Chest X-ray. View position: PA
Patient age: 39
Patient sex: F
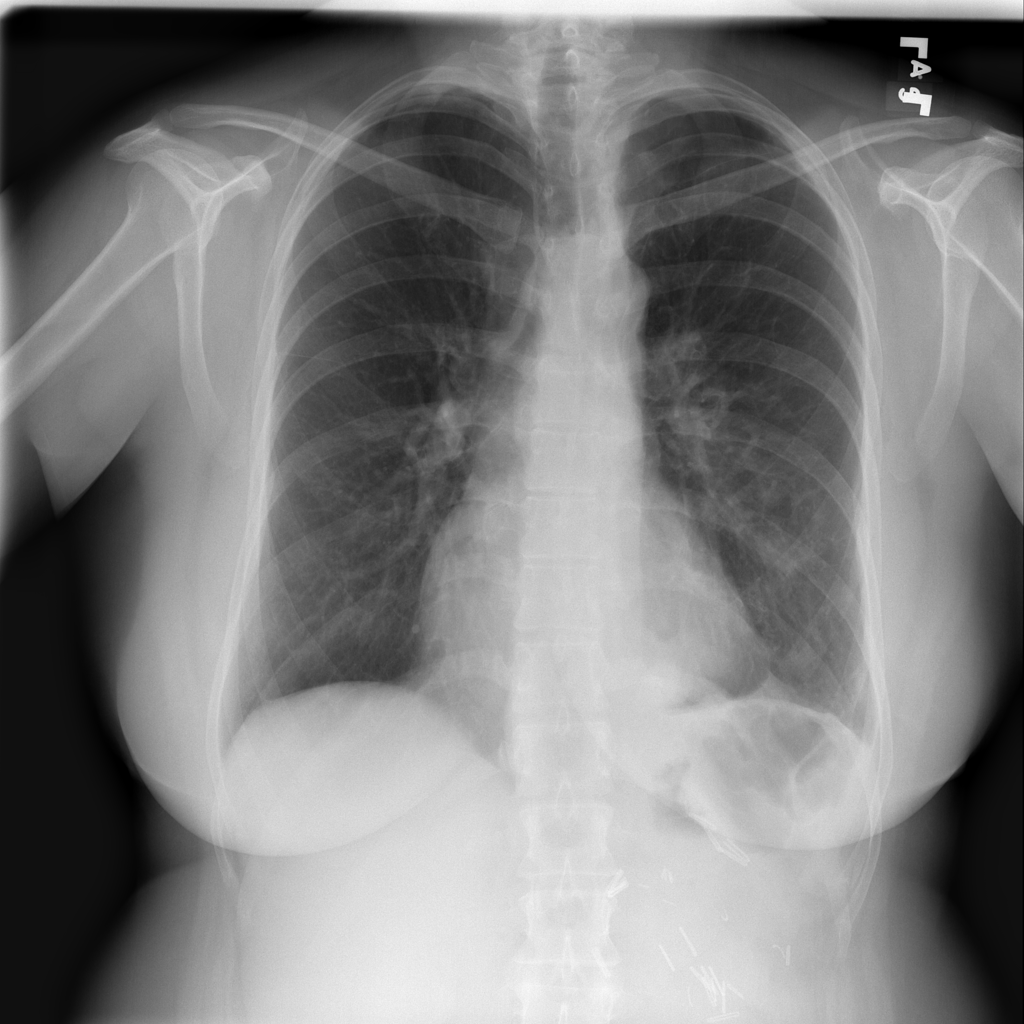
Finding: Pneumothorax